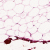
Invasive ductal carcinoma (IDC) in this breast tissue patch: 0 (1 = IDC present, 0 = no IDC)